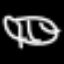
Label: leaf